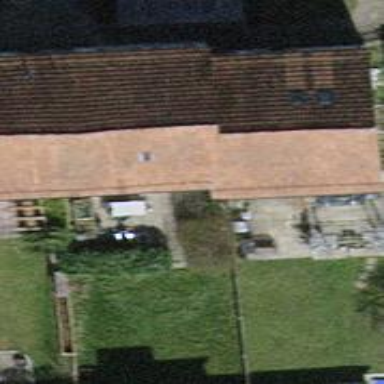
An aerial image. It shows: Terrace building with tile roof.